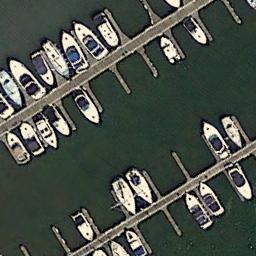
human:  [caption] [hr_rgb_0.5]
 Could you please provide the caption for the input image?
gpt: There are lots of ships in the harbor .

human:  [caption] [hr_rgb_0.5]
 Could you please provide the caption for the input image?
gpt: The harbor has some neatly docked boats and the color of the waters is green .

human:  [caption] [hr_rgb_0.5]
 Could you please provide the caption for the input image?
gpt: There are many ships in the harbor .

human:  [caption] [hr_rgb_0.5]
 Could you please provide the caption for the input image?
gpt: Many yachts are neatly moored on the sea side of the harbor, And there are still empty spaces .

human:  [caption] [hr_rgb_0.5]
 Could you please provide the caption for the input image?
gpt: There are some ships at the harbor .